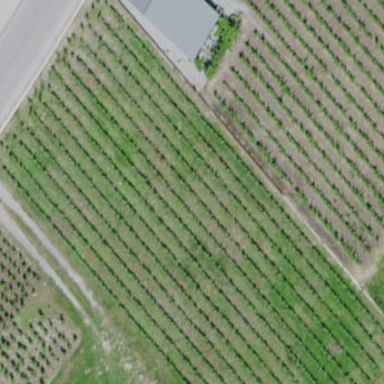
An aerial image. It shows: Vineyard where grapes are grown.